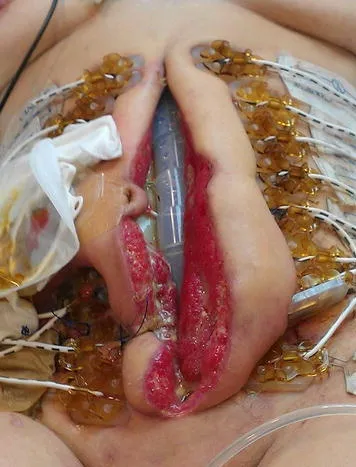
Total approximation of the borders of the fascia and skin before primary closure.
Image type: medical_photograph (other_medical_photograph)